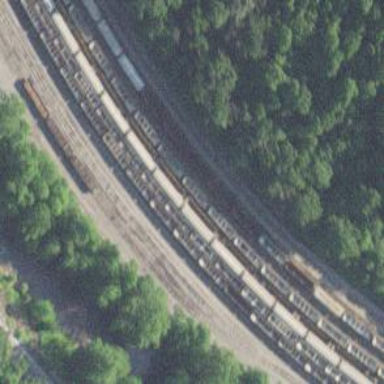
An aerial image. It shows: Rail spur service.